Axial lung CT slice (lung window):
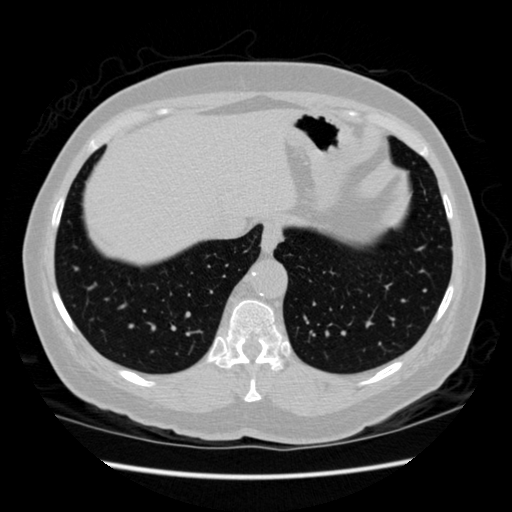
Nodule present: no